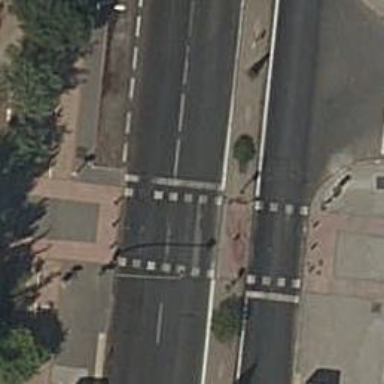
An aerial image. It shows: Road crossing with traffic signals.